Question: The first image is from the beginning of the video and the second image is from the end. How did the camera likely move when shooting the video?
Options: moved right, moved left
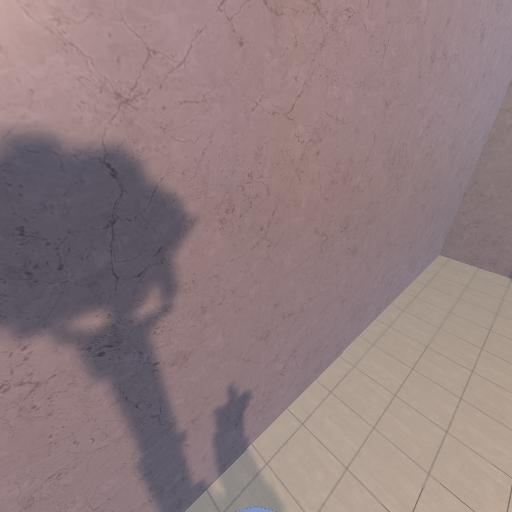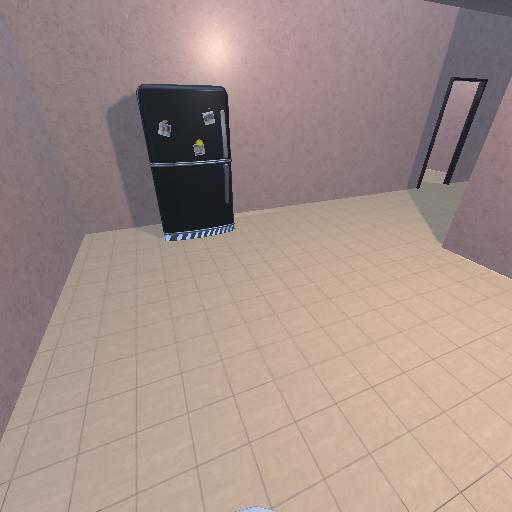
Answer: moved right